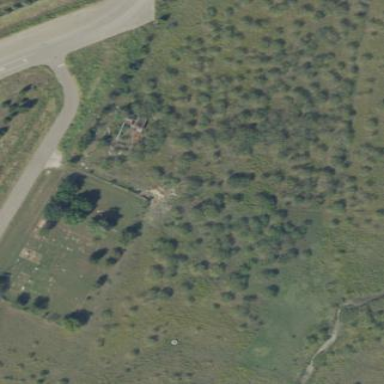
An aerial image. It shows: Fence surrounding cemetery.